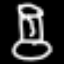
Label: hourglass